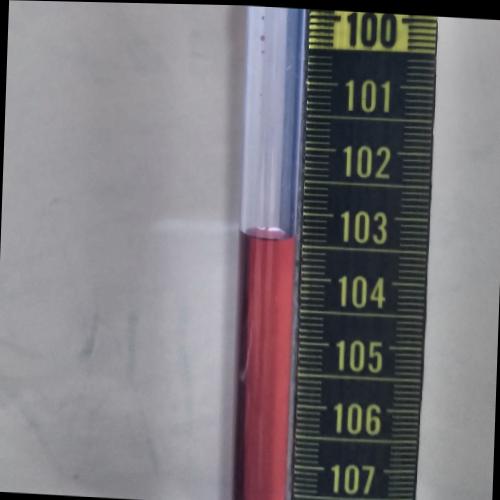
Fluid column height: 103.9 cm